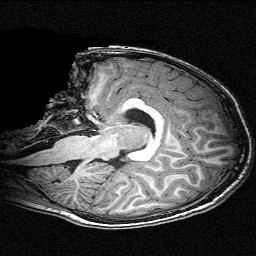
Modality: T1w
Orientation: sagittal
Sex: male
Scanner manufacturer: siemens
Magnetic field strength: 3 T
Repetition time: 2.3 s
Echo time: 0.00336 s